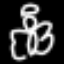
Label: angel